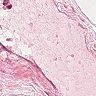
Metastatic tissue present: no